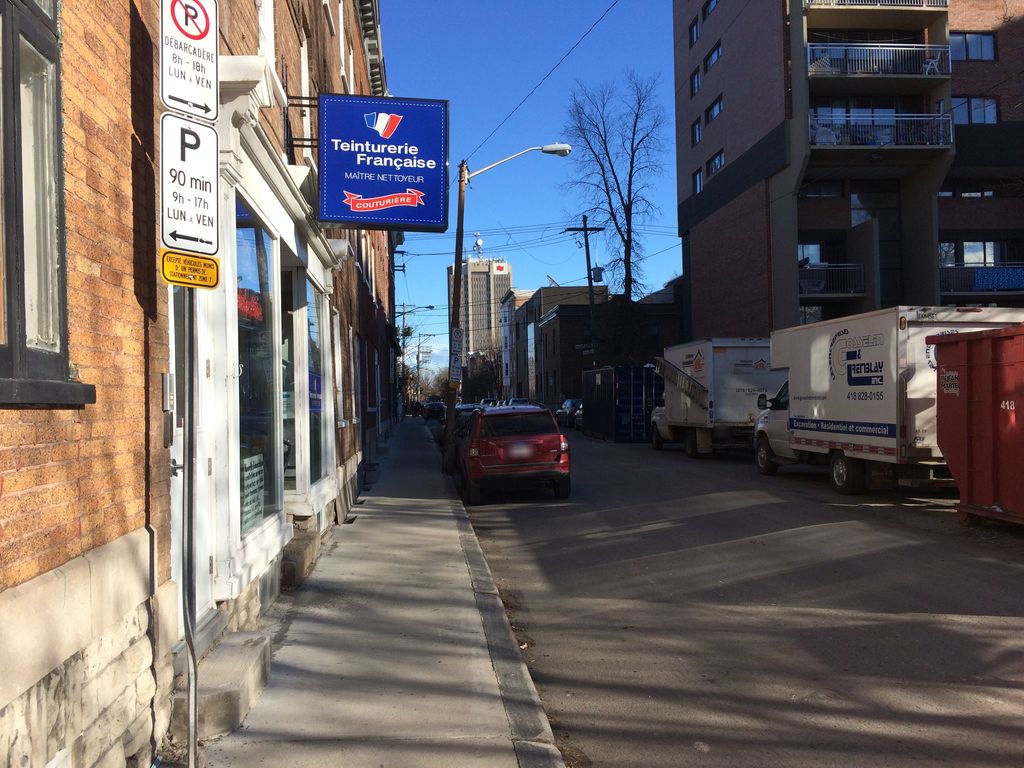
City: quebec_city